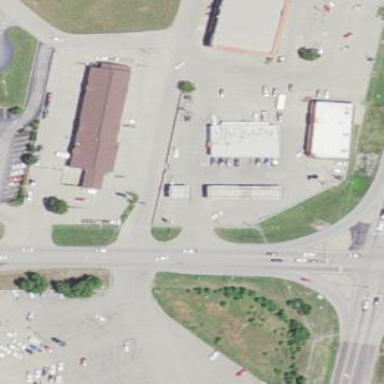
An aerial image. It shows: Fuel station.